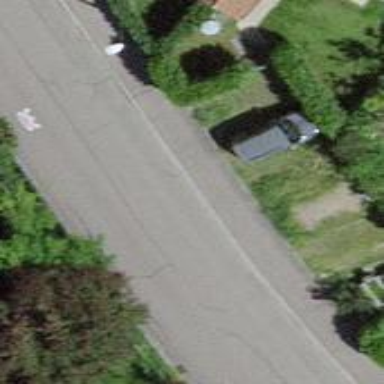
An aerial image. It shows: Street-side parking area.